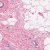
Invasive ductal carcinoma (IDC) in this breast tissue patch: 0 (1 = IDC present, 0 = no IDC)